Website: lowes
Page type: billing-address
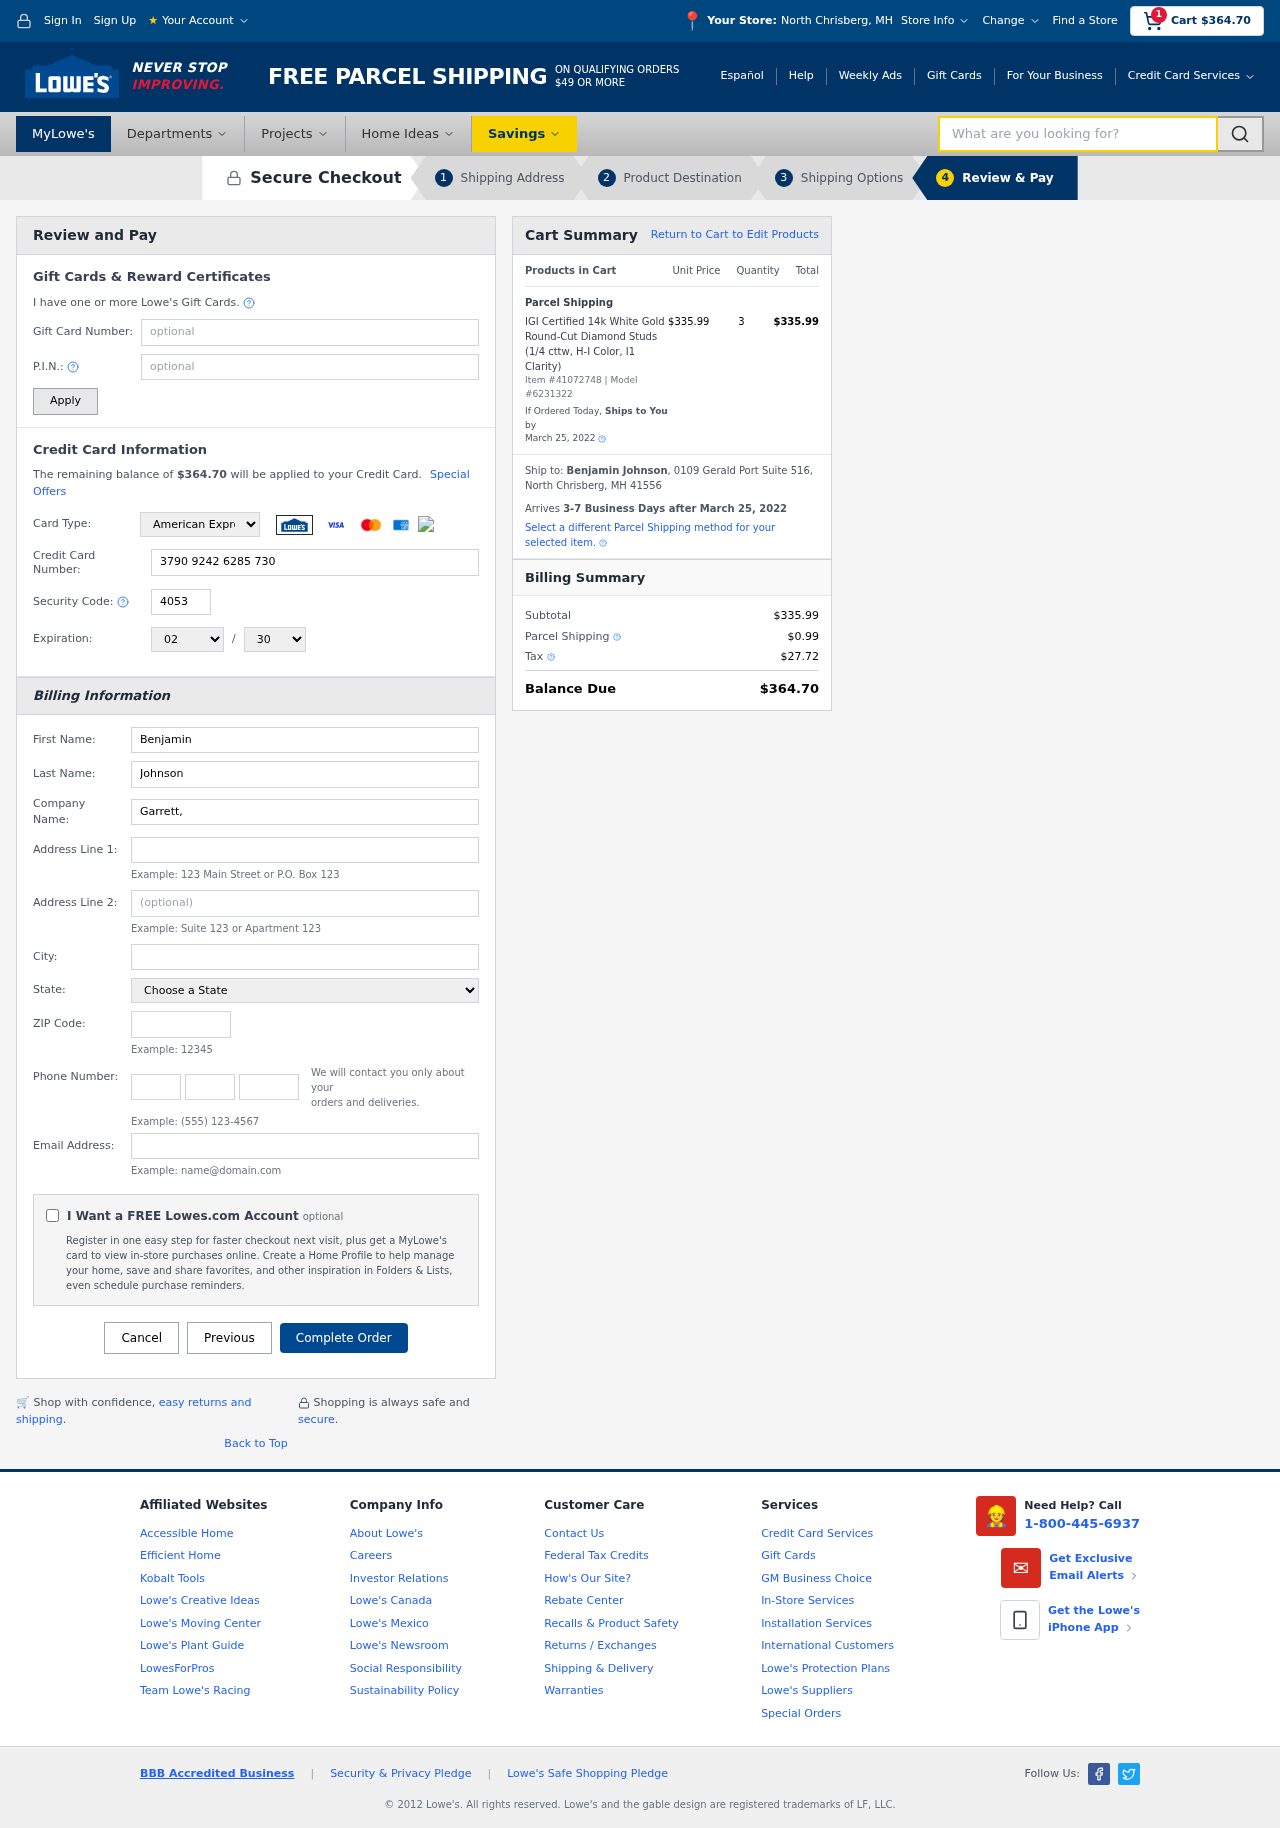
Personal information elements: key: PII_CARD_CVV
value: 4053
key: PII_CARD_EXPIRY_MONTH
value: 02
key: PII_CARD_EXPIRY_YEAR
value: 30
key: PII_CARD_NUMBER
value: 3790 9242 6285 730
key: PII_CARD_TYPE
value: American Express
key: PII_CITY
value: North Chrisberg
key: PII_CITY_STATE
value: North Chrisberg, MH
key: PII_COMPANY
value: Garrett, Powell and Moore
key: PII_EMAIL
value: benjamin.johnson@yahoo.com
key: PII_FIRSTNAME
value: Benjamin
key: PII_FULLNAME
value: Benjamin Johnson
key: PII_LASTNAME
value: Johnson
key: PII_PHONE_AREA
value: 809
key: PII_PHONE_PREFIX
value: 621
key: PII_PHONE_SUFFIX
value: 4757
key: PII_POSTCODE
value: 41556
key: PII_STATE
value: MH
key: PII_STREET
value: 0109 Gerald Port Suite 516
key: PII_CITY_STATE_ZIP
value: North Chrisberg, MH 41556
Product elements: key: PRODUCT1_NAME
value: IGI Certified 14k White Gold Round-Cut Diamond Studs (1/4 cttw, H-I Color, I1 Clarity)
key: PRODUCT1_PRICE
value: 335.99
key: PRODUCT1_QUANTITY
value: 3
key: PRODUCT_ITEM_NUMBER
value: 41072748
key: PRODUCT_MODEL_NUMBER
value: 6231322
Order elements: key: ORDER_SUBTOTAL
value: $364.70
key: ORDER_TOTAL
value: $364.70
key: ORDER_SHIPPING_DATE
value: March 25, 2022
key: ORDER_SUBTOTAL
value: $335.99
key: ORDER_DELIVERY_DATE
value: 3-7 Business Days after March 25, 2022
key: ORDER_SHIPPING_DATE2
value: March 25, 2022
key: ORDER_SUBTOTAL2
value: $335.99
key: ORDER_SHIPPING_COST
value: $0.99
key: ORDER_TAX
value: $27.72
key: ORDER_TOTAL2
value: $364.70
Search elements: key: HEADER_SEARCH
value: What are you looking for?